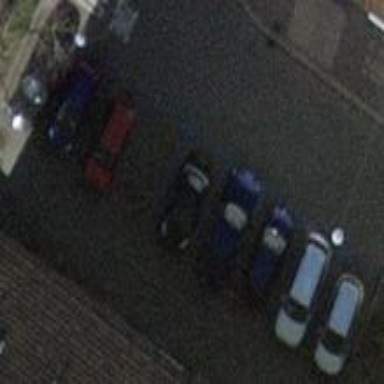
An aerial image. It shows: Parking available on the street side.